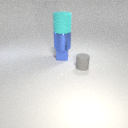
small gray rubber cylinder to the right of small blue rubber cube